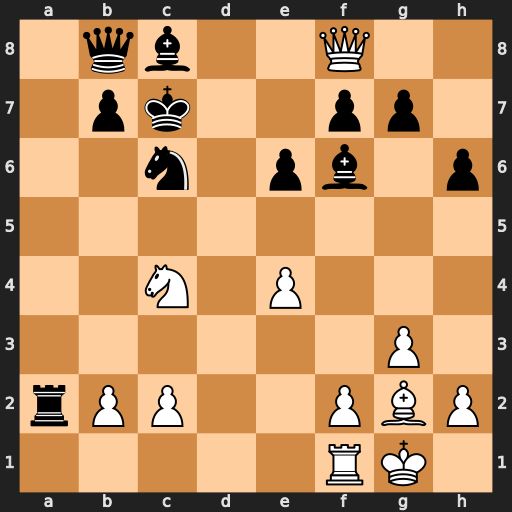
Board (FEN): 1qb2Q2/1pk2pp1/2n1pb1p/8/2N1P3/6P1/rPP2PBP/5RK1
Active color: w
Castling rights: -
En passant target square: -
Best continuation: Qd6#